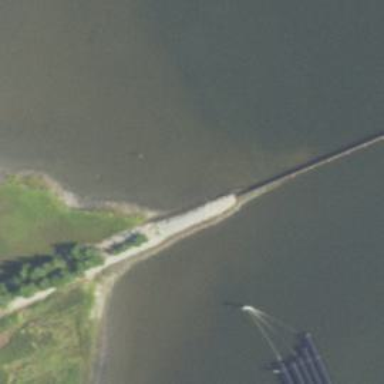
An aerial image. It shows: Breakwater structure.